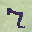
Label: 7